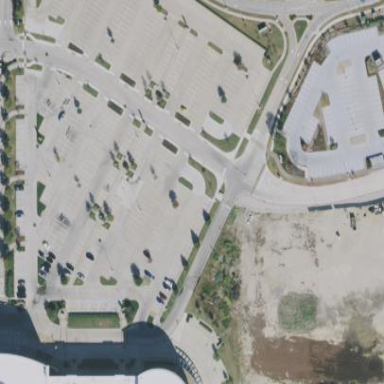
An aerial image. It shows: Parking area.